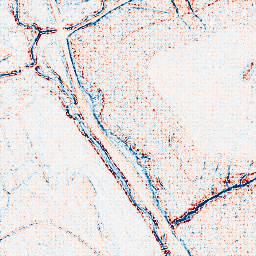
Category: edge_preserving
Decomposition family: bilateral
Decomposition parameters: d: 5
sigma_color: 50
sigma_space: 75
Upsampling method: sinc_hamming
Upsampling parameters: scale: 8
kernel_size: 8
Upsampling scale: 8